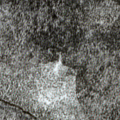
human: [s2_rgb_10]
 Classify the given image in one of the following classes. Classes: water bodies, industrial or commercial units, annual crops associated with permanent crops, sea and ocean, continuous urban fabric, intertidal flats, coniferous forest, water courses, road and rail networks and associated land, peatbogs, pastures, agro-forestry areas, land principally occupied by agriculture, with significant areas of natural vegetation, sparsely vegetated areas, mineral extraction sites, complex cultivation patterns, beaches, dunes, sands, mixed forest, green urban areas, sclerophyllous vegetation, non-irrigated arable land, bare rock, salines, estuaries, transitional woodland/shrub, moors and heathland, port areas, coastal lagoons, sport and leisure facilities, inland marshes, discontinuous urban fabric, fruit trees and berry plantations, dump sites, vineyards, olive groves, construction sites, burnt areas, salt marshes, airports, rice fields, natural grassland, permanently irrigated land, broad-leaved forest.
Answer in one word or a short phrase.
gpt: coniferous forest